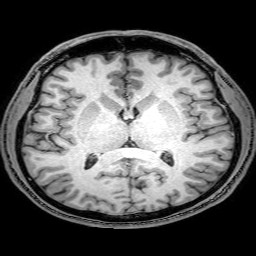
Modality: T1w
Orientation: coronal
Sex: male
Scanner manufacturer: philips
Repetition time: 0.008106 s
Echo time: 0.00372 s